Question: All I am trying to do is escape html injection into my input text boxes. Am I not using htmlentities correctly?
:
'''
<?php
require_once "pdo.php";
// Demand a GET parameter
if ( ! isset($_GET['name']) || strlen($_GET['name']) < 1 ) {
die('Name parameter missing');
} else {
$username = $_GET['name'];
}
// If the user requested logout go back to index.php
if ( isset($_POST['logout']) ) {
header('Location: index.php');
return;
}
$year = isset($_POST['year']) ? $_POST['year'] : '';
$mileage = isset($_POST['mileage']) ? $_POST['mileage'] : '';
$make = isset($_POST['make']) ? $_POST['make'] : '';
$failure = false;
$success = false;
if ( isset($_POST['make']) && isset($_POST['year'])
&& isset($_POST['mileage'])) {
//$year = $_POST['year'];
//$mileage = $_POST['mileage'];
//$make = $_POST['make'];
if ( strlen($make) < 1){
$failure = "Make is Required";
} else {
if (is_numeric($year) and is_numeric($mileage) ){
error_log("year is a number ".$_POST['year']);
error_log("Mileage is a number ".$_POST['mileage']);
$sql = "INSERT INTO autos (make, year, mileage)
VALUES (:make, :year, :mileage)";
$stmt = $pdo->prepare($sql);
$stmt->execute(array(
':make' => $make,
':year' => $year,
':mileage' => $mileage));
$success = "Record Inserted";
} else {
$failure = "Mileage and Year must be numeric";
error_log("year or mileage is not a number year=".$_POST['year']);
error_log("Mileage or year is not a number mileage=".$_POST['mileage']);
}
}
}
if ( isset($_POST['delete']) && isset($_POST['auto_id']) ) {
$sql = "DELETE FROM autos WHERE auto_id = :zip";
$stmt = $pdo->prepare($sql);
$stmt->execute(array(':zip' => $_POST['auto_id']));
}
$stmt = $pdo->query("SELECT make, year, mileage, auto_id FROM autos");
$rows = $stmt->fetchAll(PDO::FETCH_ASSOC);
?>
<!DOCTYPE html>
<html>
<head>
<title>Douglas Osborne's Automobile Tracker</title>
</head>
<body>
<table border="0">
<?php
foreach ( $rows as $row ) {
echo "<tr><td>";
echo($row['year']);
echo(" /");
echo("</td><td>");
echo($row['make']);
echo("</td><td>");
echo($row['mileage']);
echo(" miles");
echo("</td><td>");
echo('<form method="post"><input type="hidden" ');
echo('name="auto_id" value="'.$row['auto_id'].'">'."
");
echo('<input type="submit" value="Del" name="delete">');
echo("
</form>
");
echo("</td></tr>
");
}
?>
<body>
<div class="container">
<h1>
<?php
if ( isset($_REQUEST['name']) ) {
echo "<p>Tracking Autos for ";
echo htmlentities($_REQUEST['name']);
echo "</p>
";
}
?>
</h1>
<p>
<?php
// Note triple not equals and think how badly double
// not equals would work here...
if ( $failure !== false ) {
// Look closely at the use of single and double quotes
echo('<p style="color: red;">'.htmlentities($failure)."</p>
");
}
if ( $success !== false ) {
// Look closely at the use of single and double quotes
echo('<p style="color: green;">'.htmlentities($success)."</p>
");
}
?>
</p>
<form method="post">
<p>Make:
<input type="text" name="make" size="60" value="<?= htmlentities($make) ?>"/>
</p>
<p>Year:
<input type="text" name="year" value="<?= htmlentities($year) ?>"/>
</p>
<p>Mileage:
<input type="text" name="mileage" value="<?= htmlentities($mileage) ?>"/>
</p>
<input type="submit" value="Add">
<input type="submit" name="logout" value="Logout">
</form>
<h2>Automobiles</h2>
<ul>
<p>
</ul>
</div>
</html>
'''
Output wont escape see screenshot:

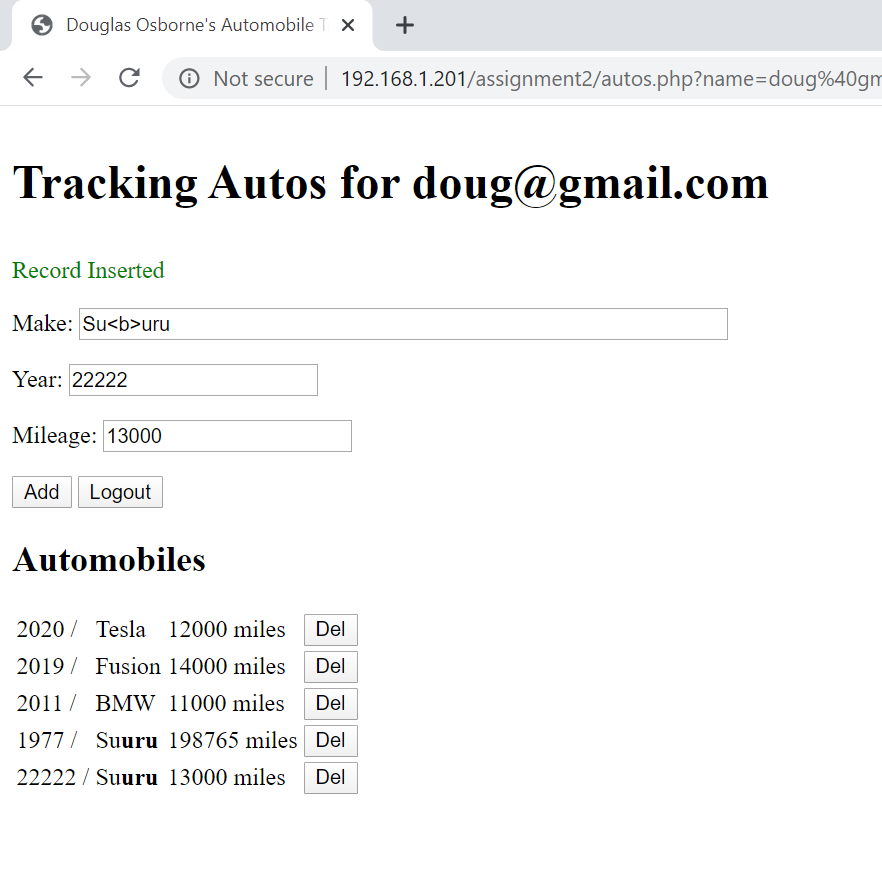
Answer: Adding htmlspecialchars to (make) gave me the result I was looking for. Thanks for anyone's attempt to help me.